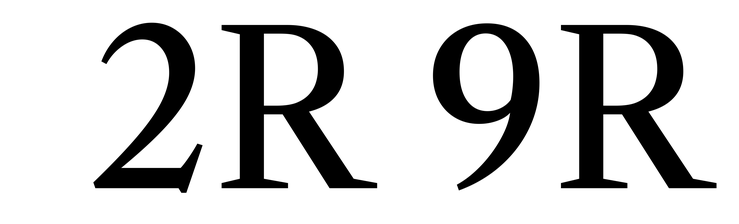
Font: LibreCaslonText_Regular